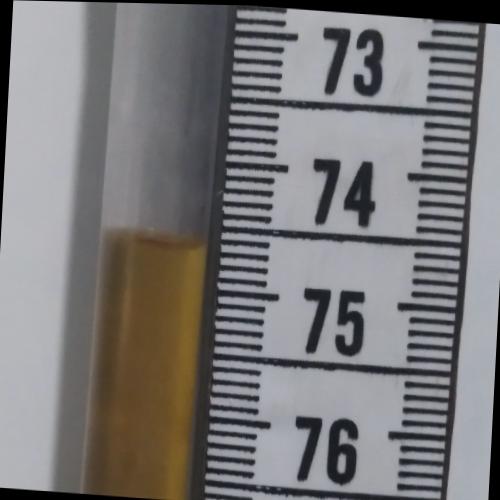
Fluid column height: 74.7 cm